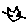
Label: cat